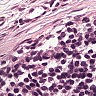
Metastatic tissue present: no